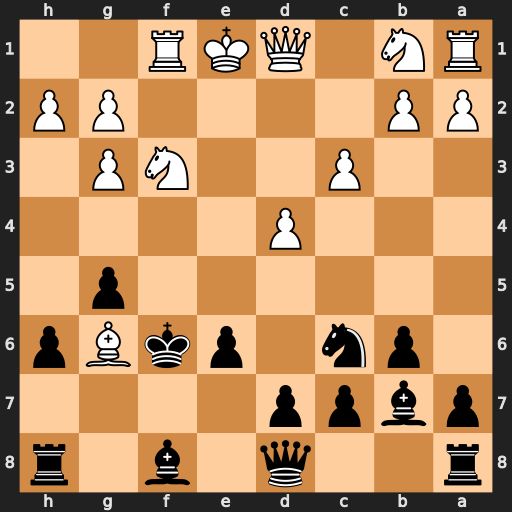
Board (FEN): r2q1b1r/pbpp4/1pn1pkBp/6p1/3P4/2P2NP1/PP4PP/RN1QKR2
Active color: b
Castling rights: Q
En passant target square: -
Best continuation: Kxg6 Qd3+ Kg7